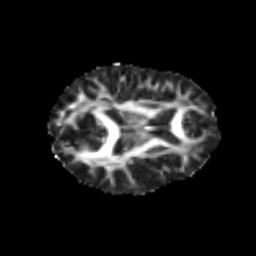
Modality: FA
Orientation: axial
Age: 23
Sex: male
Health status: healthy